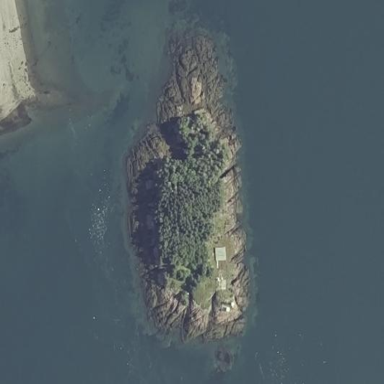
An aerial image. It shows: Islet located along the natural coastline.